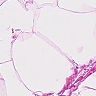
Metastatic tissue present: no